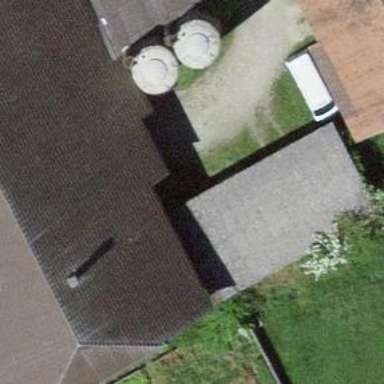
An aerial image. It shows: Garage.